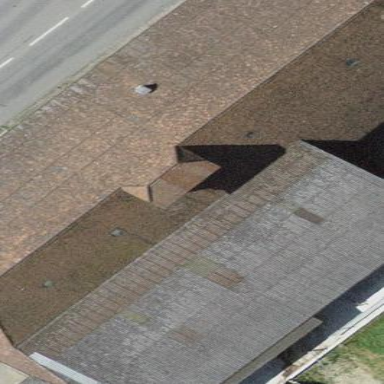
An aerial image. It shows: Rural barn.